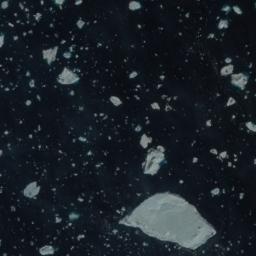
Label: sea_ice